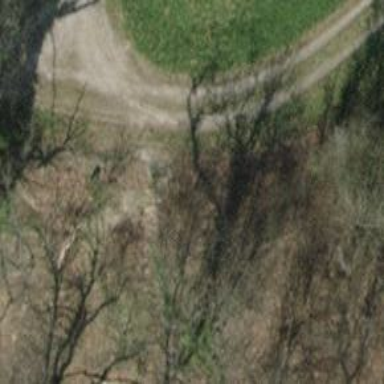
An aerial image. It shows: Compacted track road with grade3 tracktype.